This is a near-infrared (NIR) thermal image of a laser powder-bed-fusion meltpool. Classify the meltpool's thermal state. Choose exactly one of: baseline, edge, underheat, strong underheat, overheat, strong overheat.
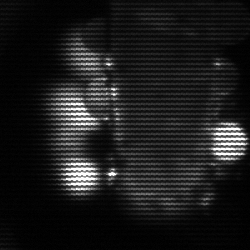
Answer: strong underheat